Field crop: maize
Growth stage: 2
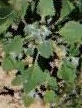
Species: chenopodium